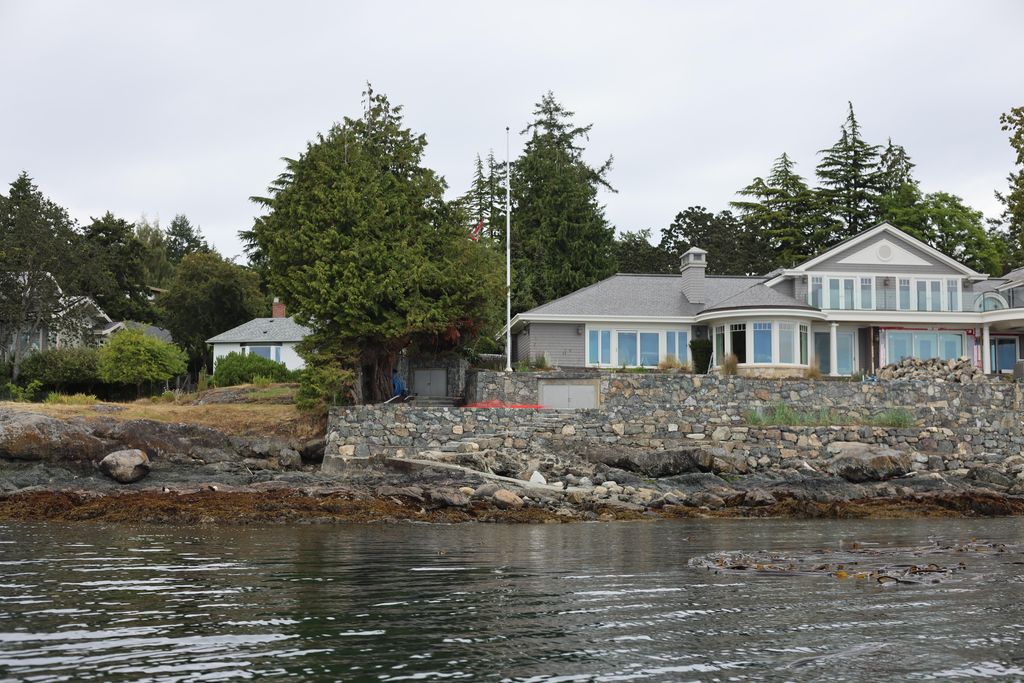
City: victoria